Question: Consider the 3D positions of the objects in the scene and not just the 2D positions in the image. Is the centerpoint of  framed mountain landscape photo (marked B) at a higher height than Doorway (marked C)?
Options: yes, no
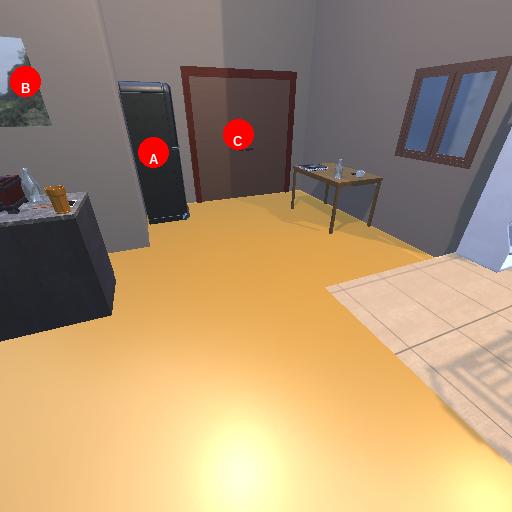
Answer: yes